Question: I've created a SSIS custom control flow component written in .Net 3.5 C#, which is installed through a MSI file. The installation works absolutely fine on a dev Windows XP Machine, a dev Windows 7 machine, and a dev Windows 8 machine.
I've had to do a few updates to the application which weren't interface related and prior to the changes I made the form displayed absolutely fine. I've just handed the setup program over to a user with a Windows 7 machine and when I open one of the forms its not loading properly. Its not populating any of the comboboxes and is displaying controls which should be otherwise hidden. I can't work out why though. I've run Windows updates on the user machines, its completely up to date. I've uninstalled, and reinstalled, restarted the machine multiple times. I've done some googling and can't work out why its not working. Has anyone ever had something like this before if so how did you resolve it.

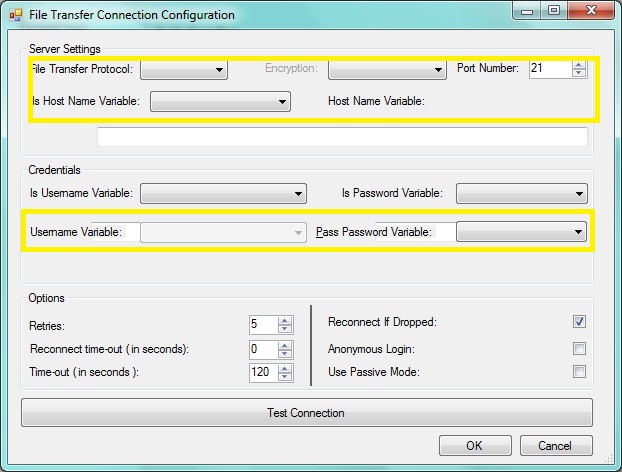
Answer: I think you have dependency issues unrelated to .NET. Does the other client have the same database client software, do you use fixed path for user settings instead of the special folders that move with each version of Windows?